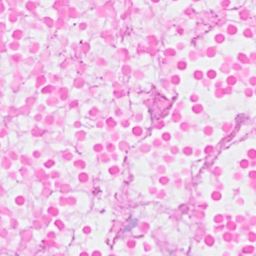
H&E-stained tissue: Breast